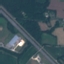
Land use / land cover class: Highway